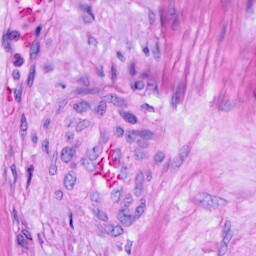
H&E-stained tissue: Ovarian